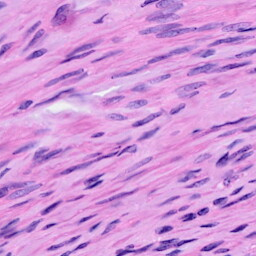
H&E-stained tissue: Ovarian